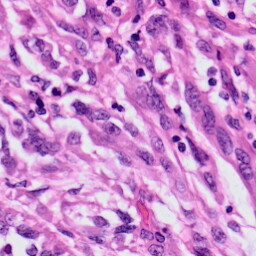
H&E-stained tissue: Skin